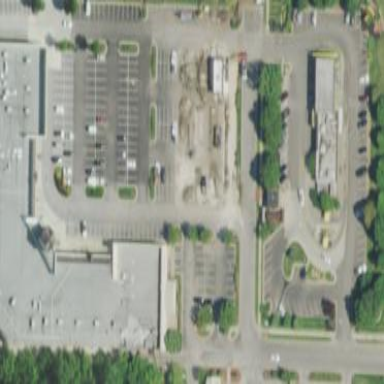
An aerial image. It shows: Retail building.